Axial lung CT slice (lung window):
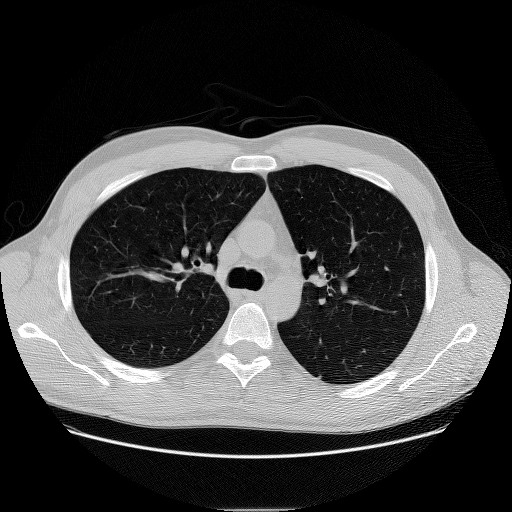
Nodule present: no